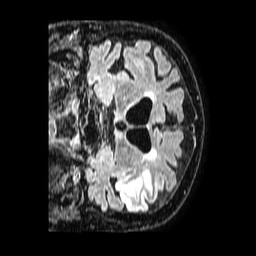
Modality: FLAIR
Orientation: coronal
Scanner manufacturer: philips
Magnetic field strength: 1.5 T
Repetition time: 4.8 s
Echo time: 0.3 s